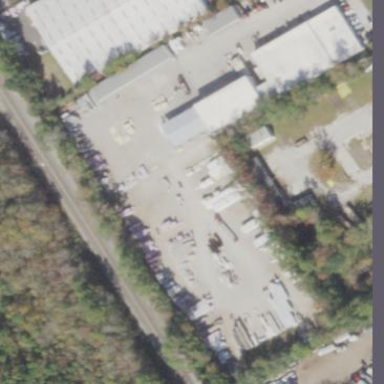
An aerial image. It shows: Lumber yard in industrial area.